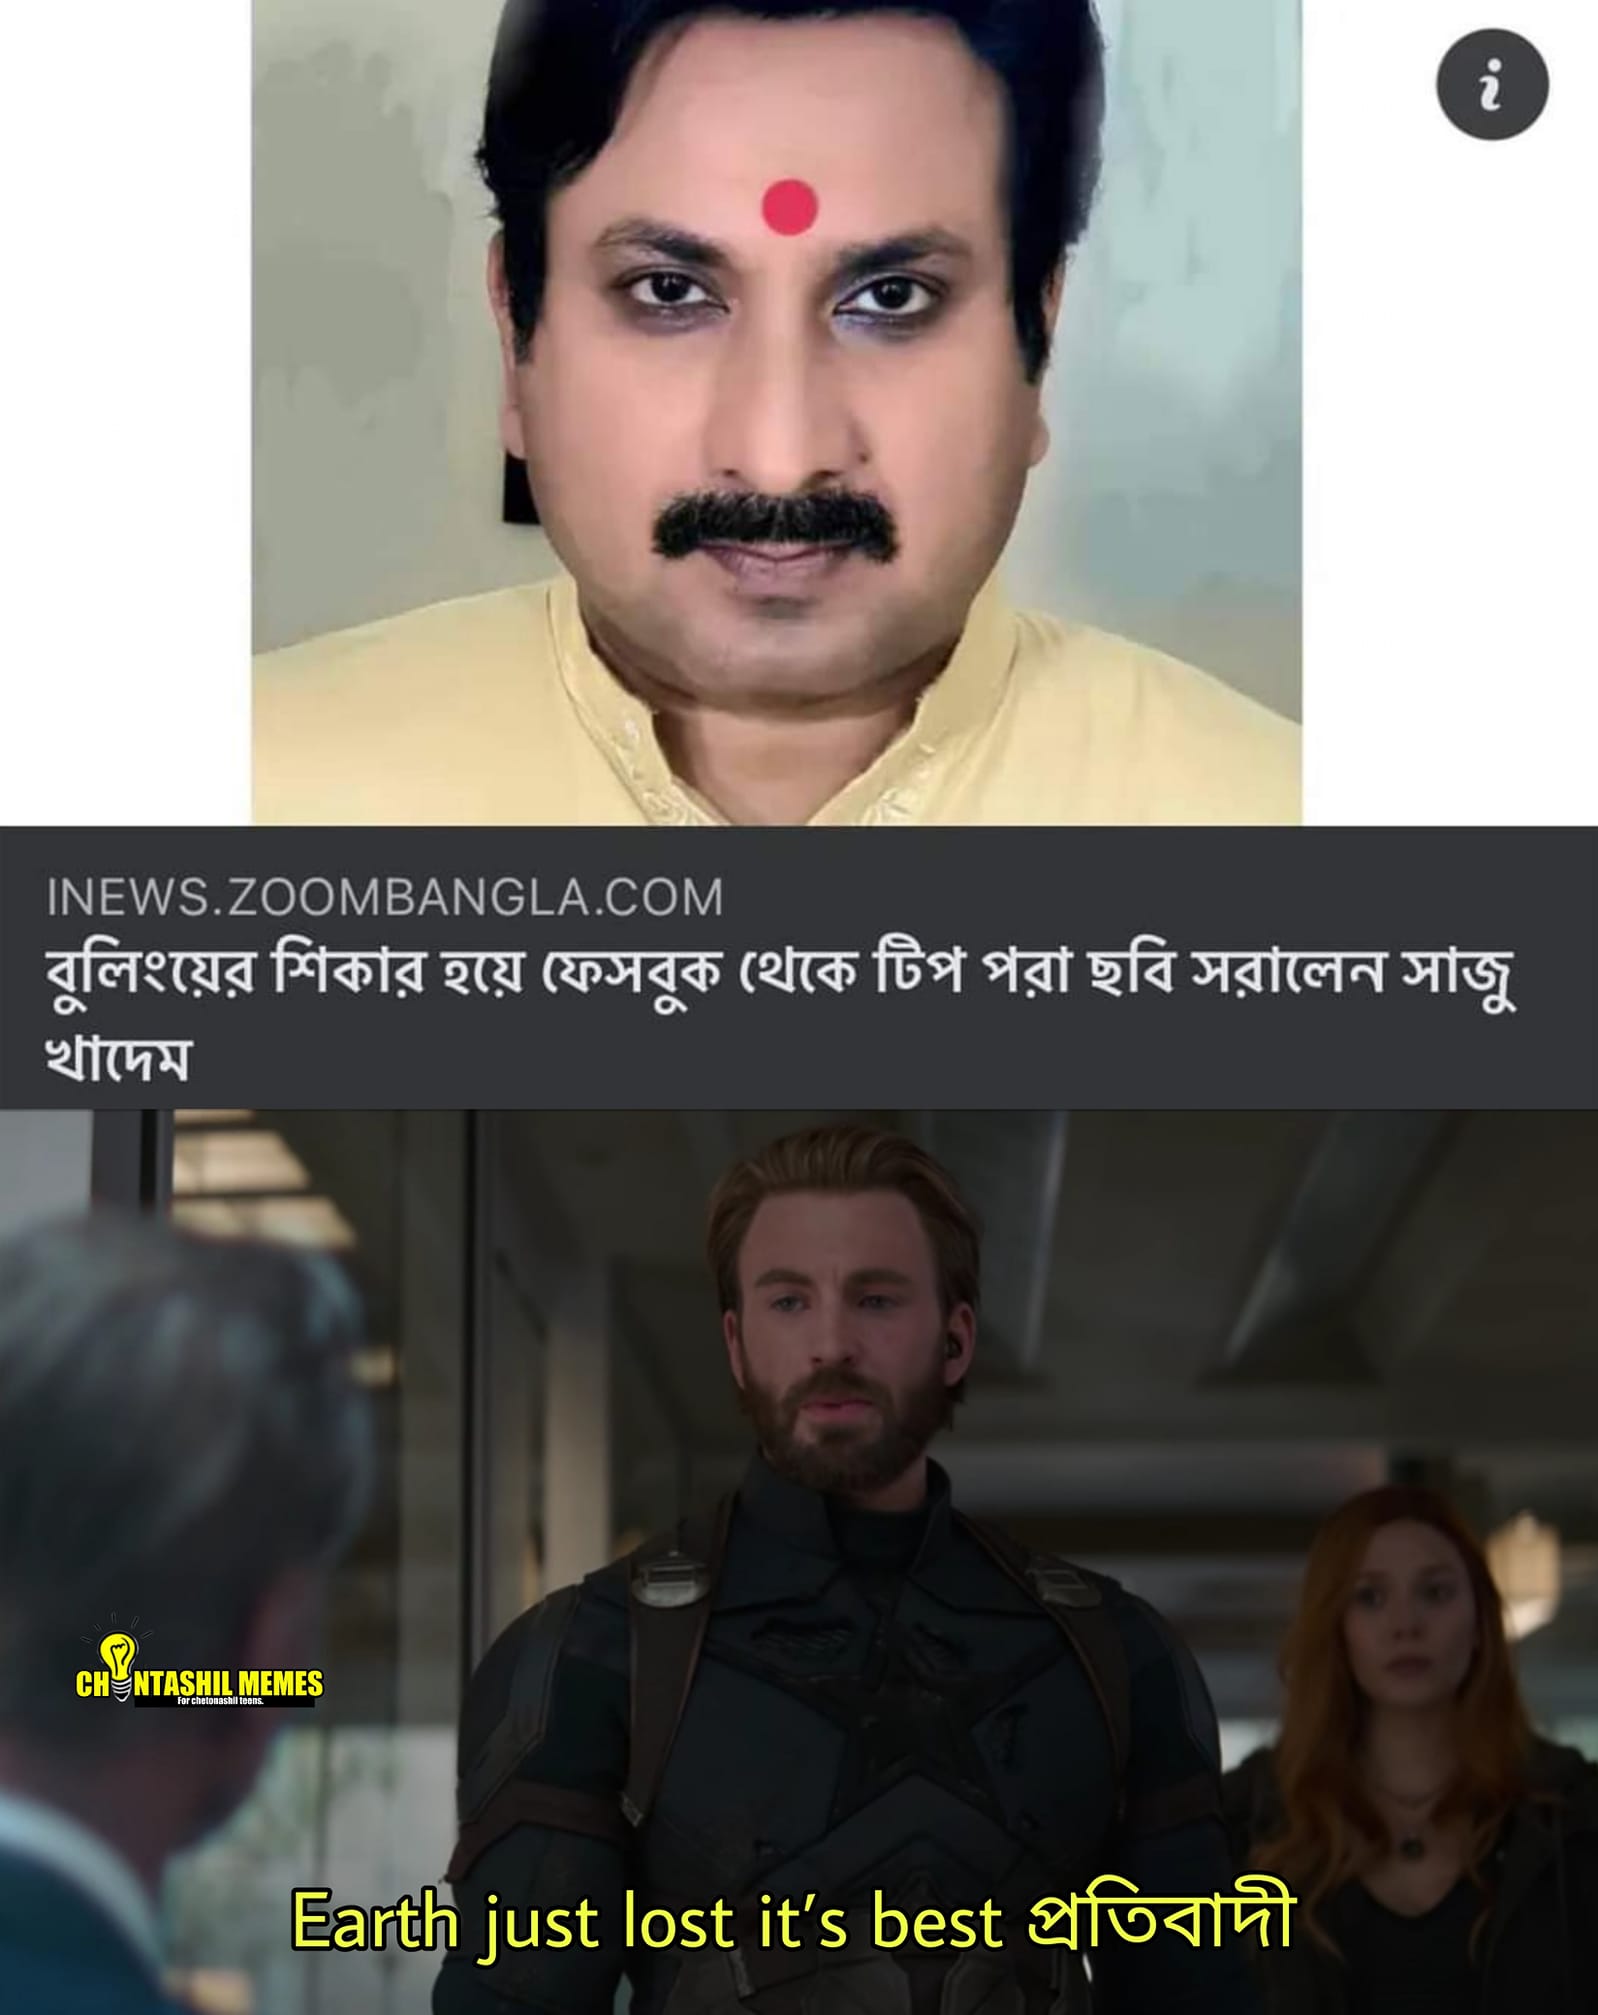
Caption: বুলিংয়ের শিকার হয়ে ফেসবুক থেকে টিপ পরা ছবি সরালেন সাজু খাদেম   Earth just lost it's best প্রতিবাদী
Label: non-hate